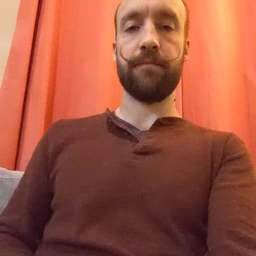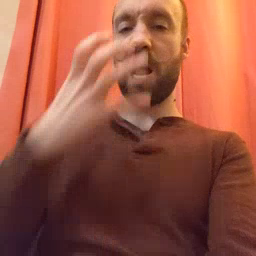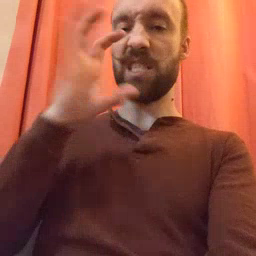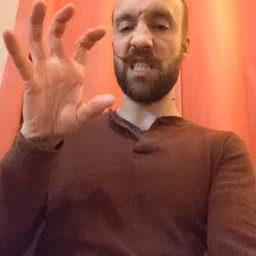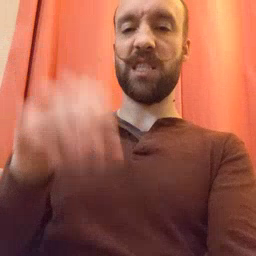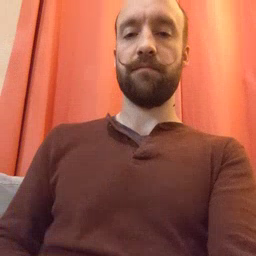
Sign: hot